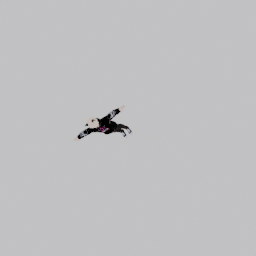
Label: people